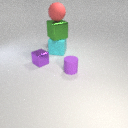
small purple metal cube to the left of small purple rubber cylinder